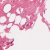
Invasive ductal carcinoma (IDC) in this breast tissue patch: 0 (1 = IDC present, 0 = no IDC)